Field crop: tomato
Growth stage: 2
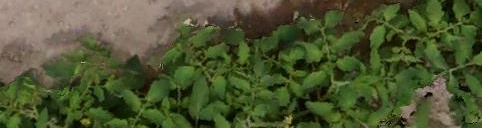
Species: tomato